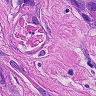
Metastatic tissue present: yes